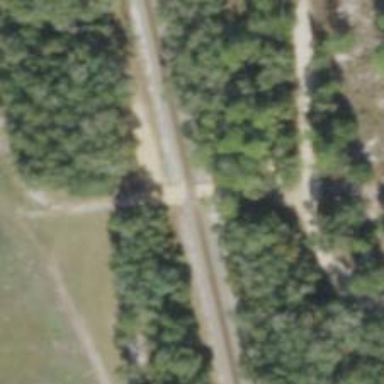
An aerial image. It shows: Railway track.